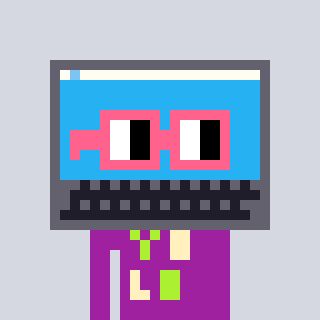
a pixel art character with square pink glasses, a laptop-shaped head and a magenta-colored body on a cool background